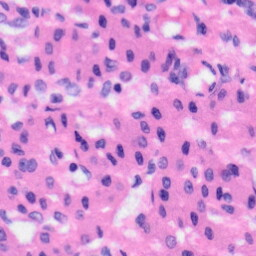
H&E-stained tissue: Liver